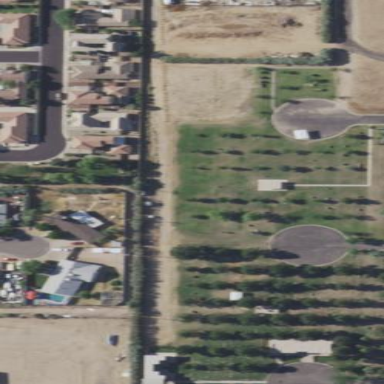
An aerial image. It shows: Sector within cemetery.